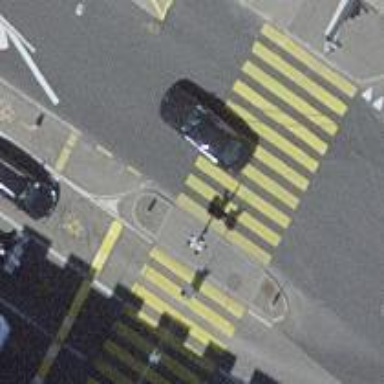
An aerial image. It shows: Road crossing with traffic signals and central island.